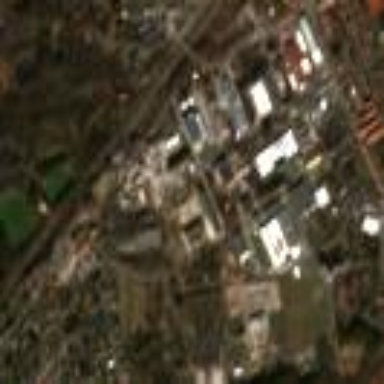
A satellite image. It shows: Industrial area.